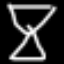
Label: hourglass